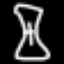
Label: hourglass